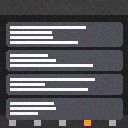
Screen state: on